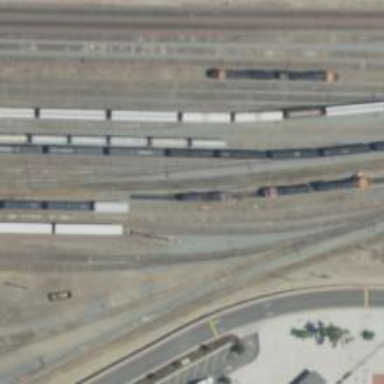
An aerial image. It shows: Railway yard.